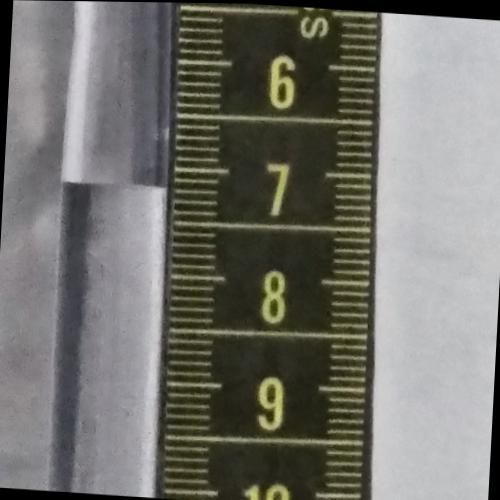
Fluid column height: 7.2 cm